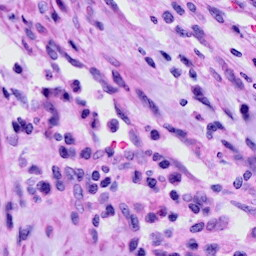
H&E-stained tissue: Cervix